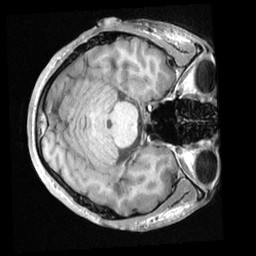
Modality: T1w
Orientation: axial
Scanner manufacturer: ge
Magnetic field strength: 3 T
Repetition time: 0.007072 s
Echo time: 0.002604 s